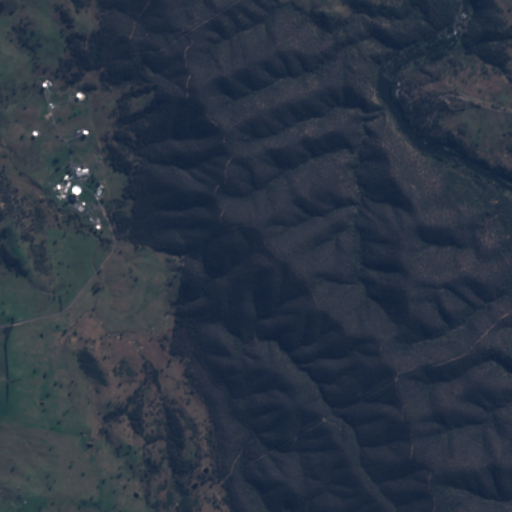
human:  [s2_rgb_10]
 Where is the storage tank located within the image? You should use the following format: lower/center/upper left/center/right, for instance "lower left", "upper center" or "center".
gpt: The storage tank is located in the upper left of the image.
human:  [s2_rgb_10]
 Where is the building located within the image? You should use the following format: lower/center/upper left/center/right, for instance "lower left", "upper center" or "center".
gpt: The building is located in the upper left of the image.
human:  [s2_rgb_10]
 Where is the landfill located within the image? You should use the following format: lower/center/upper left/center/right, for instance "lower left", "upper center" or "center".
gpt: There is no landfill in the image.